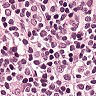
Metastatic tissue present: no